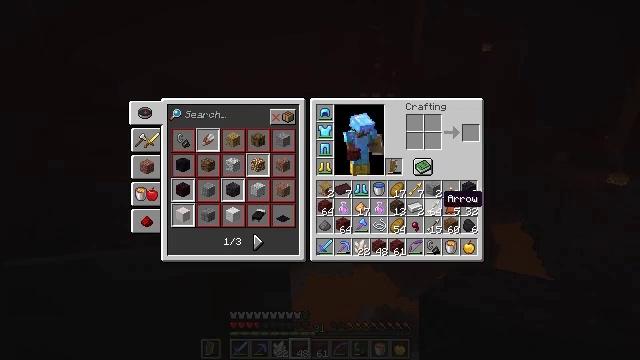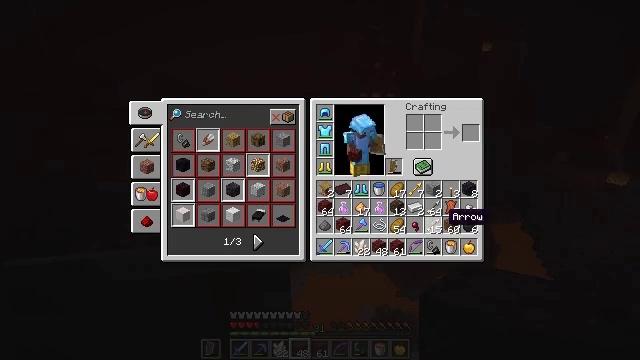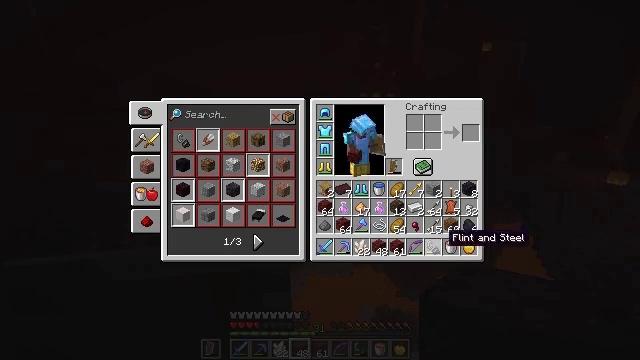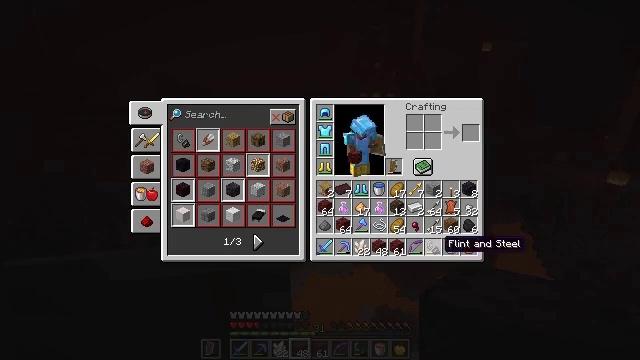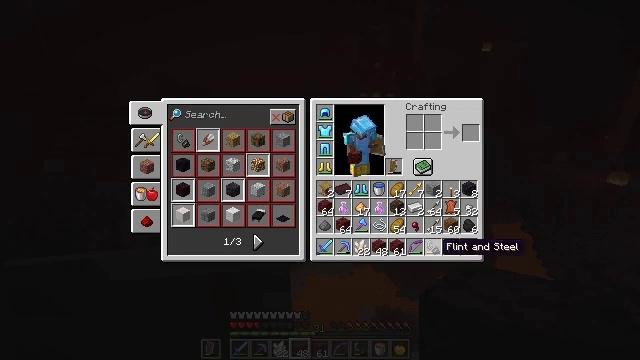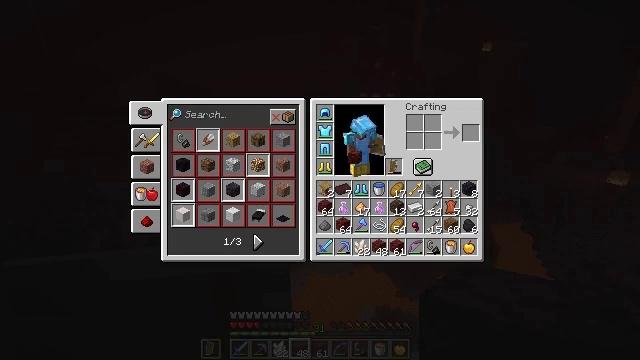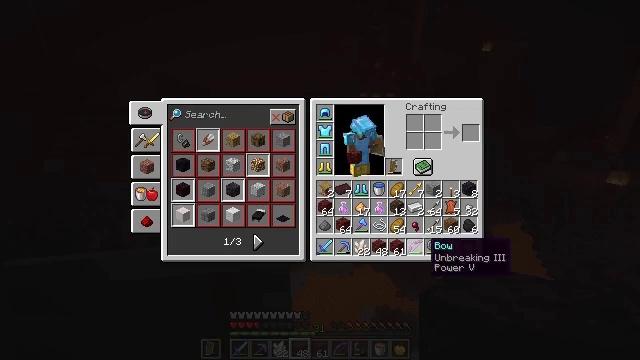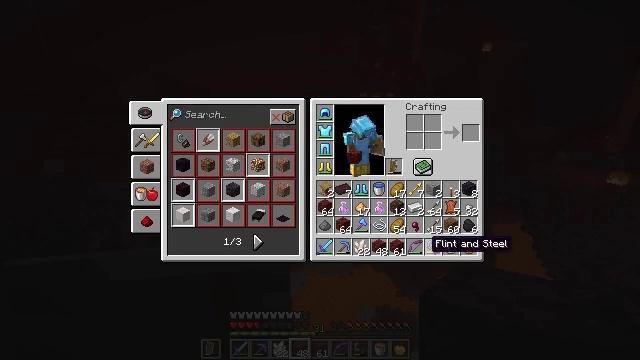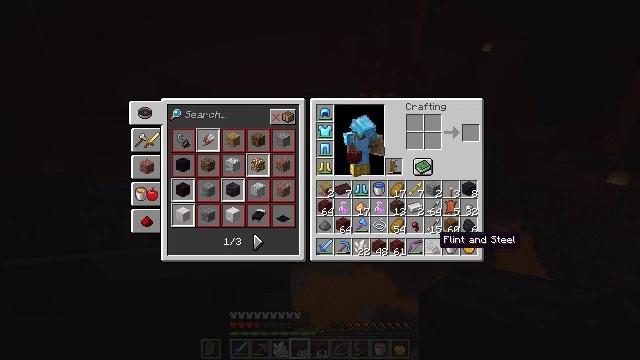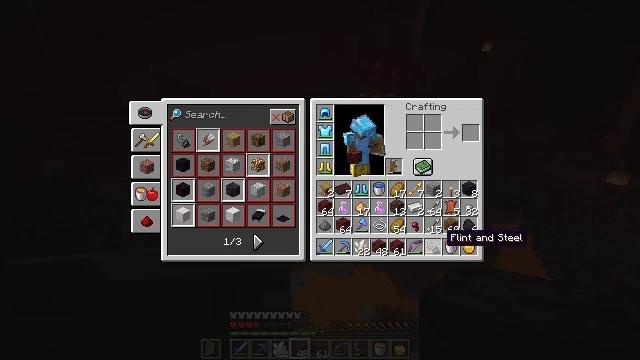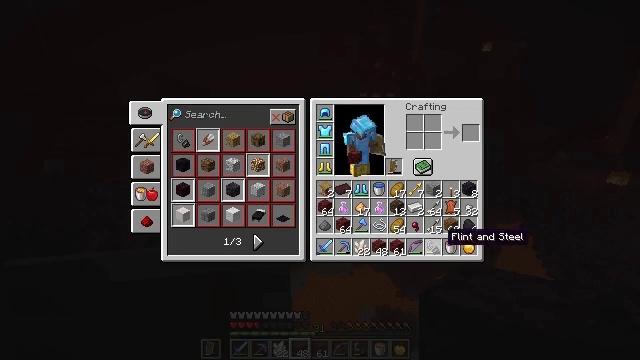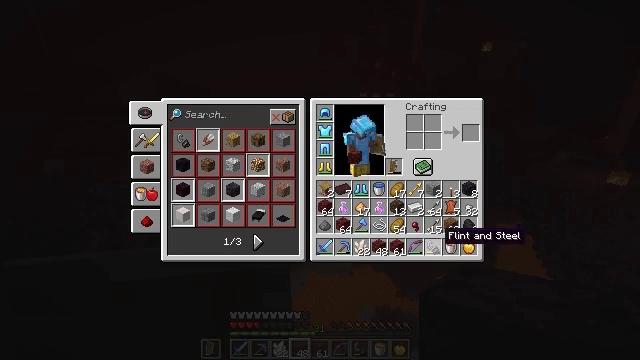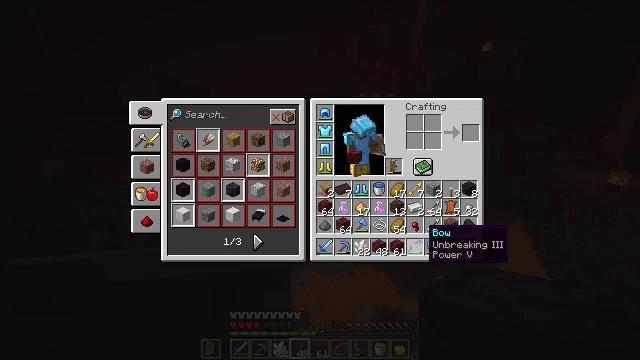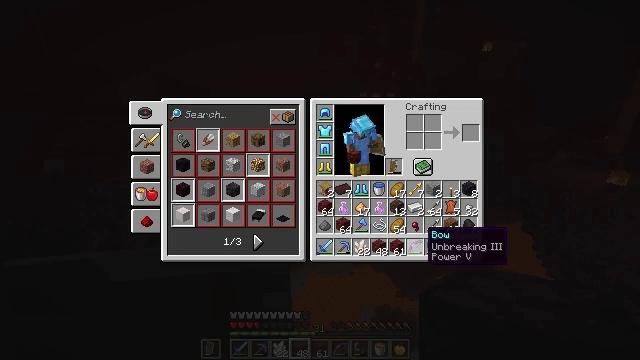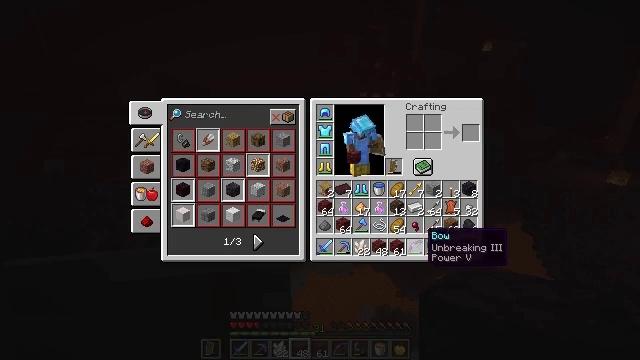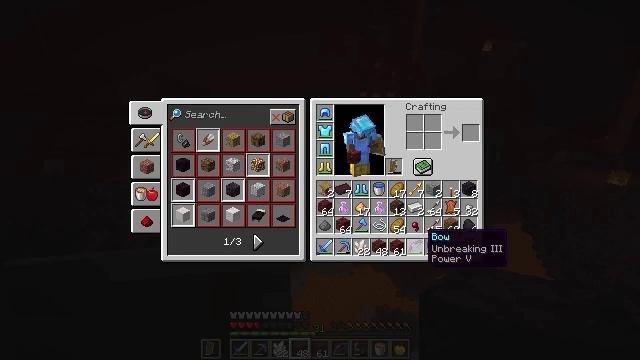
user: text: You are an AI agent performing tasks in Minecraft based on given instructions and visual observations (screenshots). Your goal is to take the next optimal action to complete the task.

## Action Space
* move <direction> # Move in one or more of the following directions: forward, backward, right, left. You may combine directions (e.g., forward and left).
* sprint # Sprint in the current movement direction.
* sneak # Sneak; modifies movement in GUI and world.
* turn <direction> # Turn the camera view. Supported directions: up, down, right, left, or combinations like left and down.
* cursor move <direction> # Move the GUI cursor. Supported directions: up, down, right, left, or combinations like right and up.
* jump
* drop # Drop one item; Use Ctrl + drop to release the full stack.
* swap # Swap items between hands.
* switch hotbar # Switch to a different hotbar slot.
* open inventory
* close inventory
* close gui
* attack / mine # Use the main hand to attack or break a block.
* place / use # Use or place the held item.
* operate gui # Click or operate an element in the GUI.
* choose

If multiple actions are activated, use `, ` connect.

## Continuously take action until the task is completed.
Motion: motion action
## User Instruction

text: Remove a nether brick from the inventory.
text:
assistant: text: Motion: sneak, cursor move down
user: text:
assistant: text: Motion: sneak, cursor move down
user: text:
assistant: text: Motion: sneak
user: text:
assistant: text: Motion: sneak
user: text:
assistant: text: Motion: sneak, cursor move left
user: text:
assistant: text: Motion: sneak
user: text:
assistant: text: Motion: sneak
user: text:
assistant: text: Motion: sneak, cursor move right
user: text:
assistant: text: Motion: sneak, cursor move right
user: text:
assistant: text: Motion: sneak
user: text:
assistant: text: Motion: sneak
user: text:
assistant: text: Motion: cursor move left
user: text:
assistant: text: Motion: no_op
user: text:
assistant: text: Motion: no_op
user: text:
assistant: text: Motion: no_op
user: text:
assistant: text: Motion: no_op
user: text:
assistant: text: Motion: no_op
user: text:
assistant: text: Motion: cursor move left
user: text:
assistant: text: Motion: no_op
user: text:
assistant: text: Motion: close inventory
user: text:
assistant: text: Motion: close inventory
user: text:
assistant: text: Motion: no_op
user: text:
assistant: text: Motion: turn up
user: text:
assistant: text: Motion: turn right and up
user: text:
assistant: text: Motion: turn right and up
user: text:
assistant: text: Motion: turn right and up
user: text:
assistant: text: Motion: turn right
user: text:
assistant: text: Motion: no_op
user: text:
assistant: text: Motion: no_op
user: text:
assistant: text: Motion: no_op